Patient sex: M
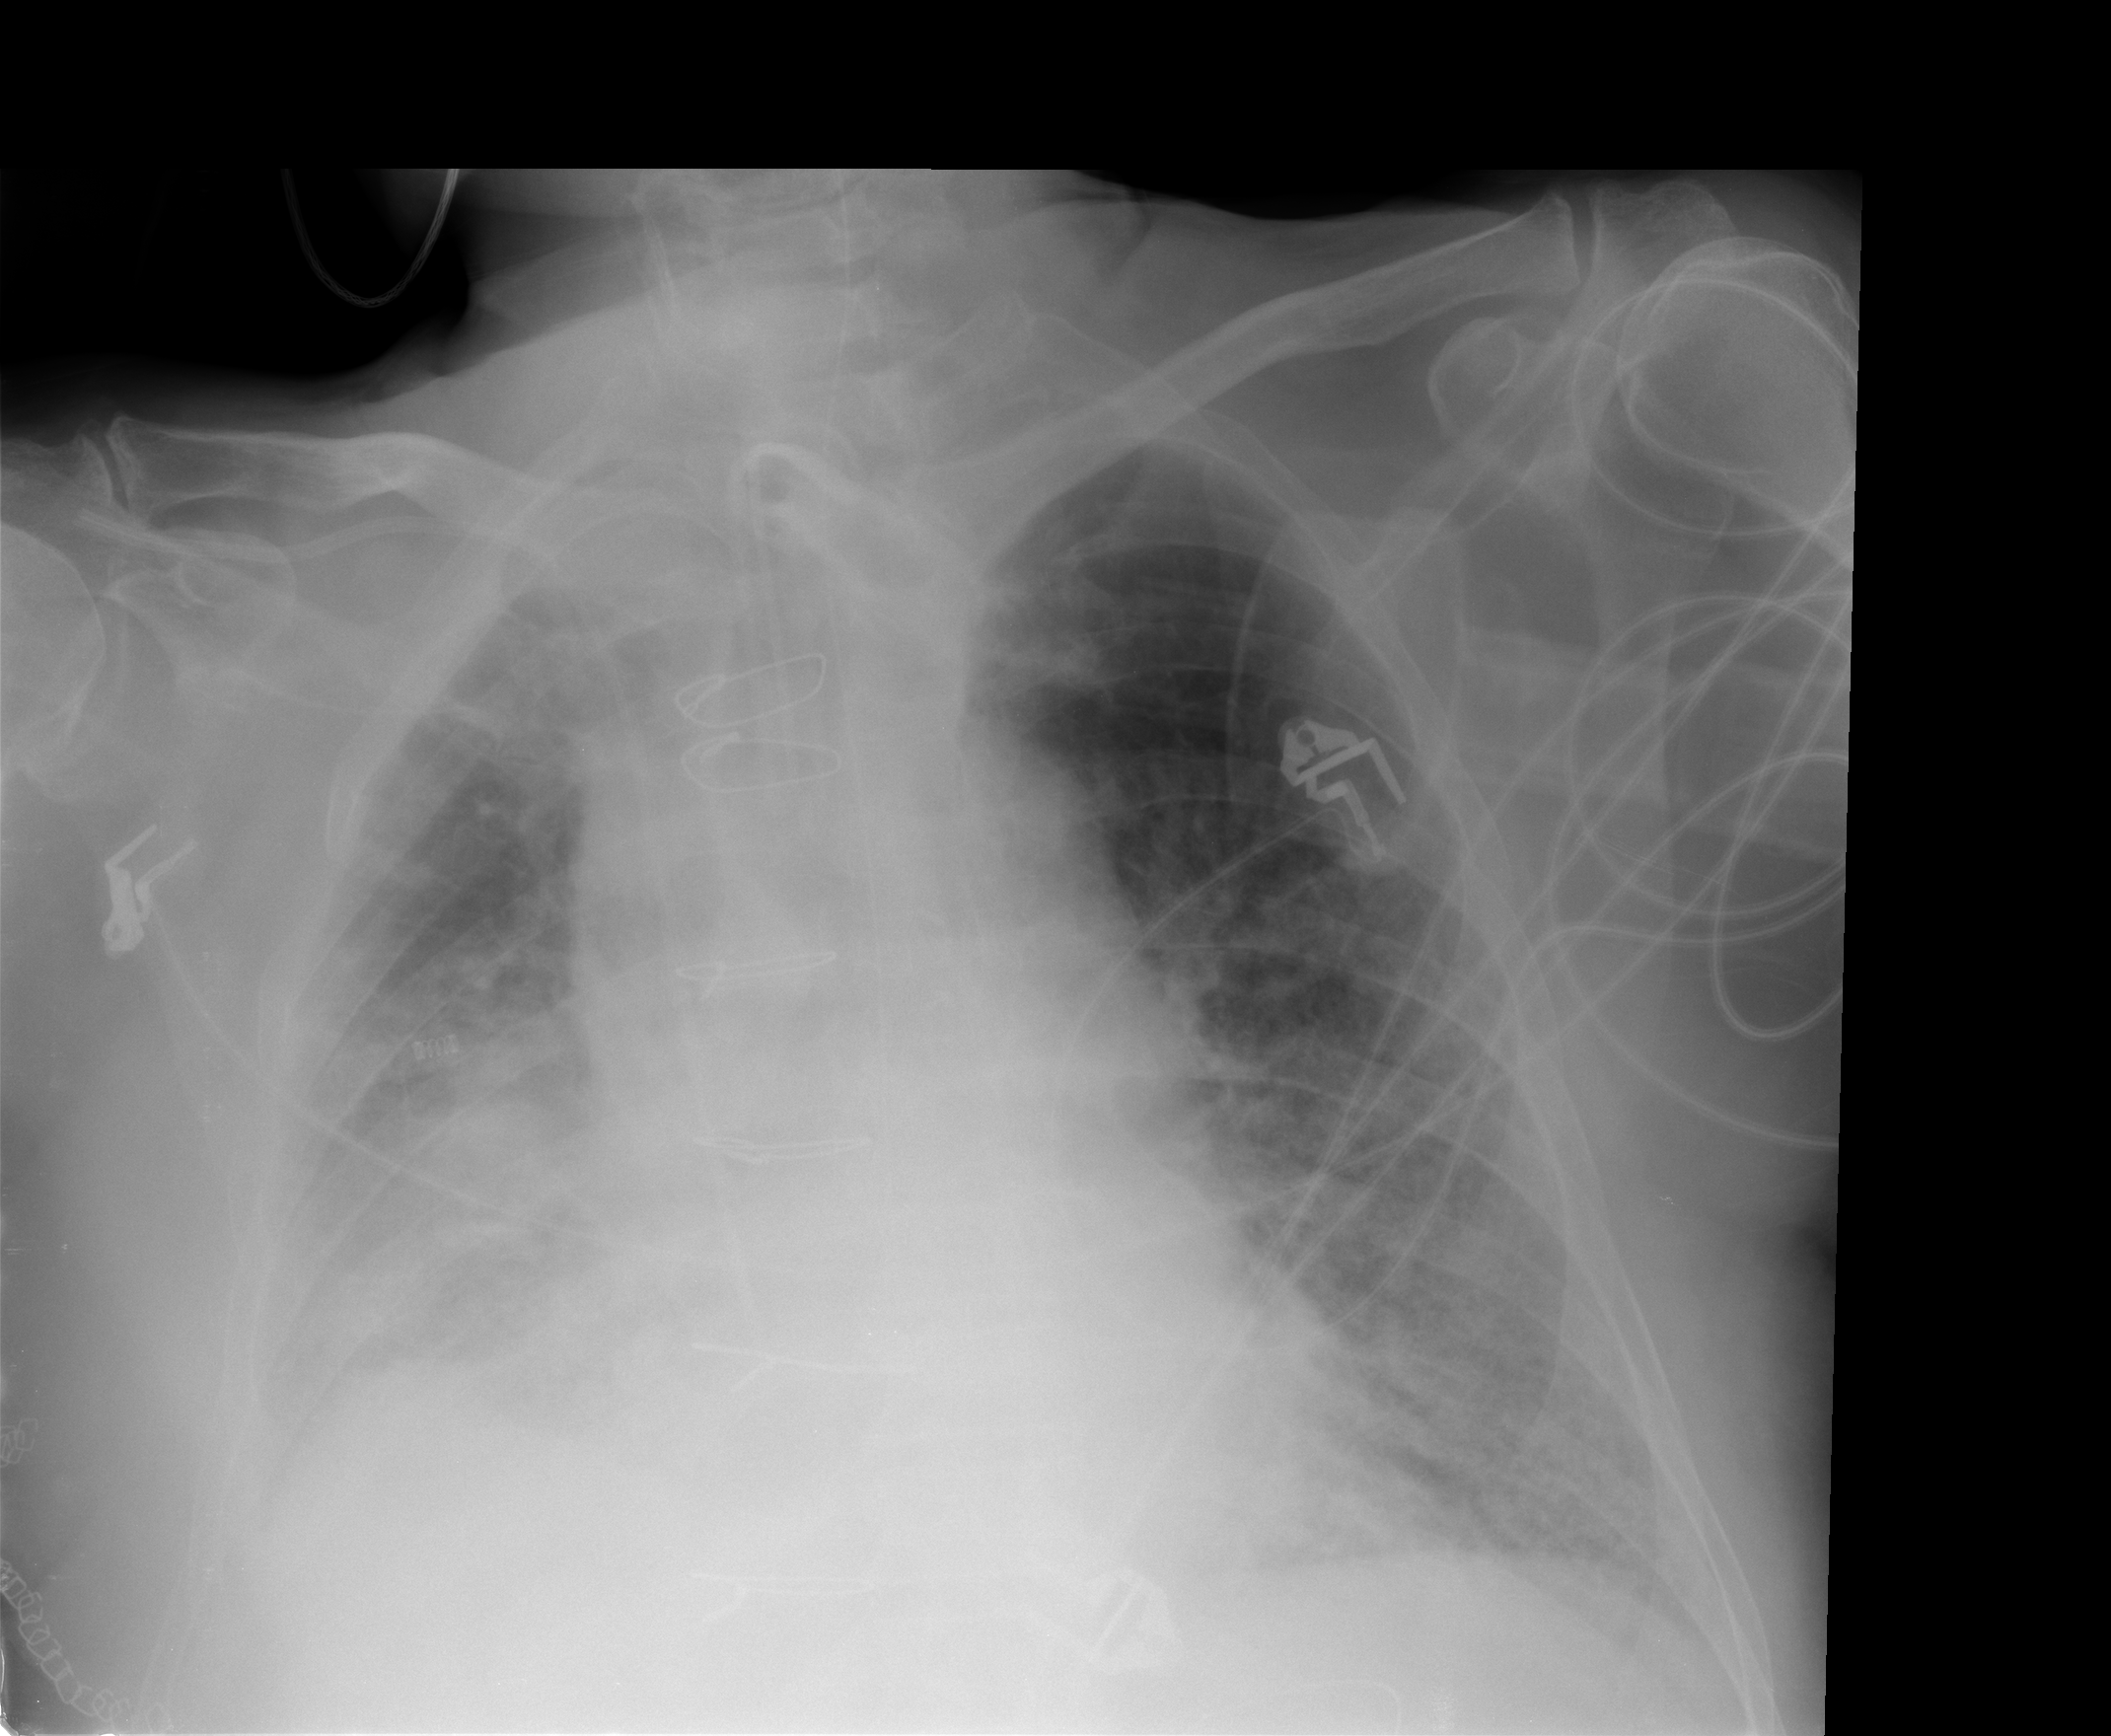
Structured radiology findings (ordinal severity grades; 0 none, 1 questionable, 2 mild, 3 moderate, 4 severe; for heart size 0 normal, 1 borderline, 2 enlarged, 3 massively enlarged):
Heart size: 1
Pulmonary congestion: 2
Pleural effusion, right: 3
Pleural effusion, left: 2
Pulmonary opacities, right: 3
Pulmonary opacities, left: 3
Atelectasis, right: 3
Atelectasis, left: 2